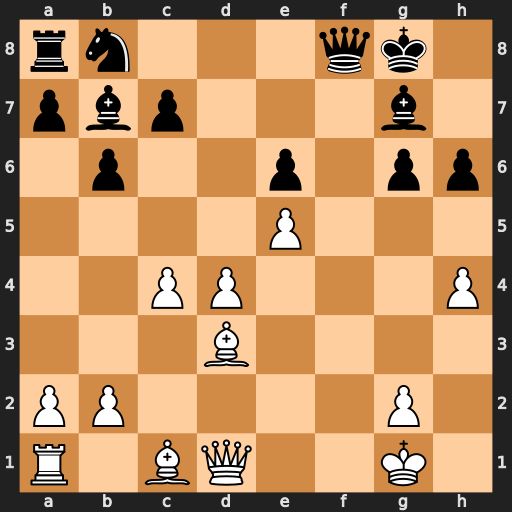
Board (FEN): rn3qk1/pbp3b1/1p2p1pp/4P3/2PP3P/3B4/PP4P1/R1BQ2K1
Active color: w
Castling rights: -
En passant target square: -
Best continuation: Qg4 Nd7 Qxg6 Qf7 Qh7+